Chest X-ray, AP view. Patient: 40 years old, sex M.
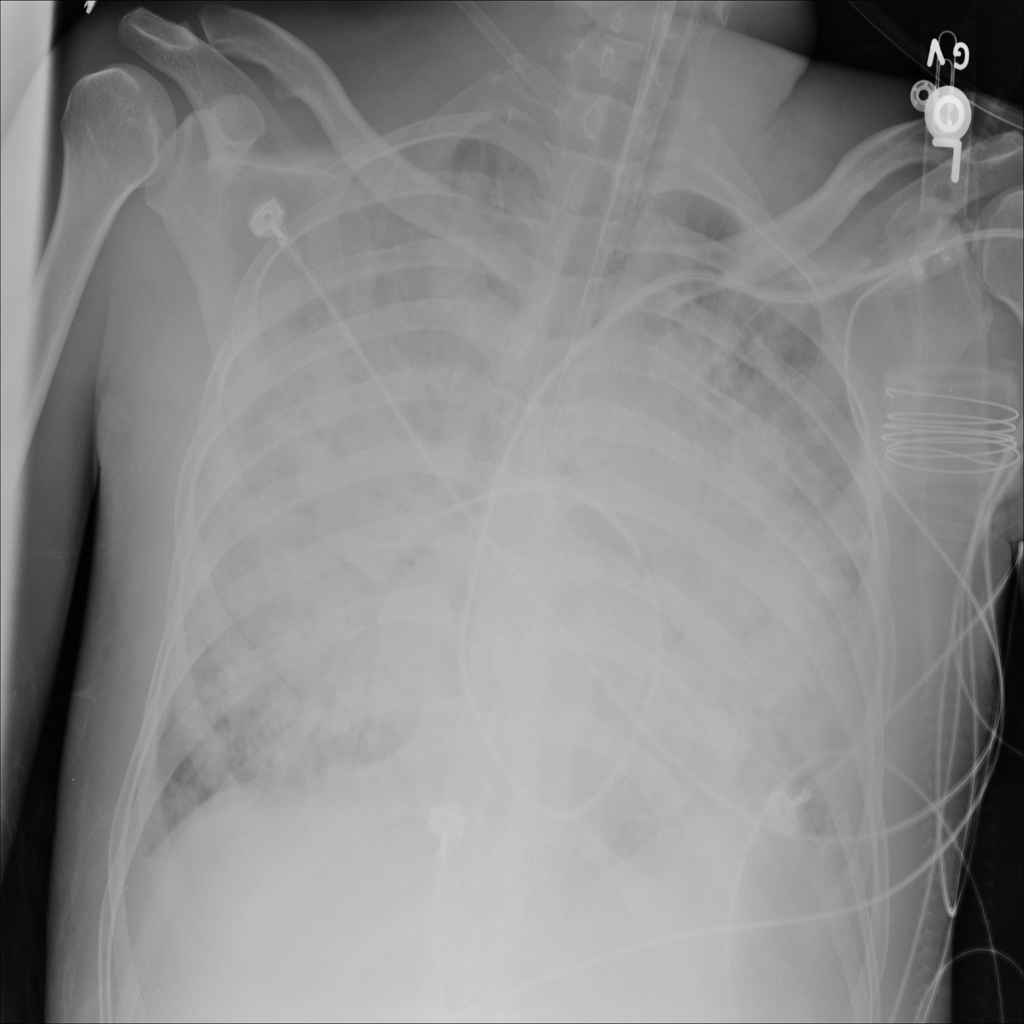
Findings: No Finding